Question: I'm working on Automation framework using WebDriver with C#. Its working fine with Firefox but not with IE.
I am getting the following error:
> IEDriverServer.exe does not exist-The file c:\users\administrator\documents\visual studio 2010\projects\TestProject1\TestProject1\bin\Debug\IEDriverServer.exe does not exist. The driver can be downloaded at <URL>
I am using IE 9 and Windows 7.
'''
IWebDriver driver = new InternetExplorerDriver();
driver.Navigate().GoToUrl("http://www.google.co.uk");
IWebElement queryBox = driver.FindElement(By.Name("q"));
queryBox.SendKeys("The Automated Tester");
queryBox.SendKeys(Keys.ArrowDown);
queryBox.Submit();
'''
See also .
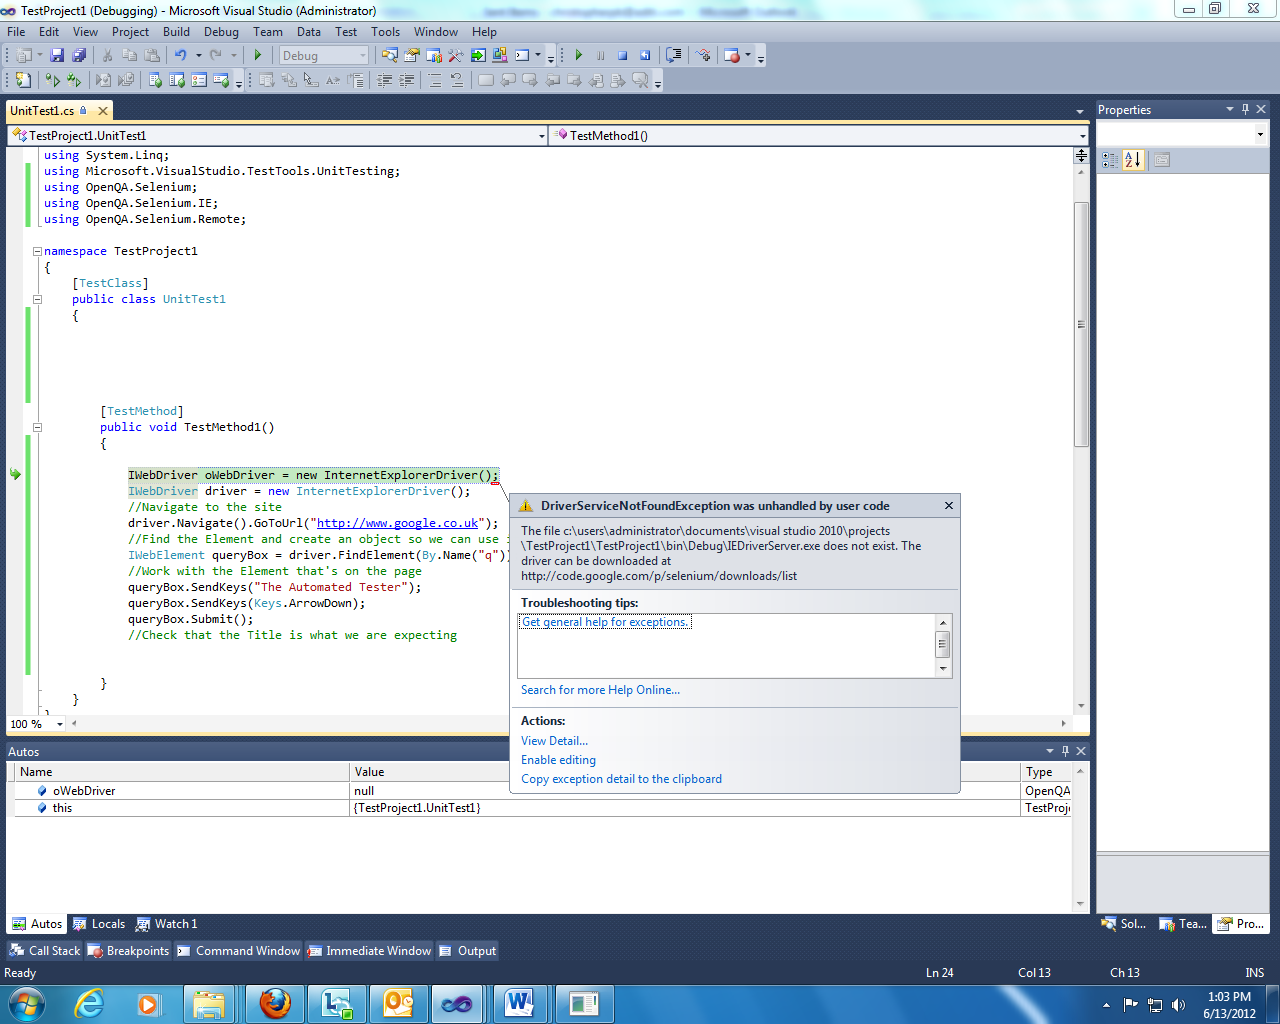
Answer: Per Jim Evans (who works on IEDriverServer)
> The .NET bindings don't scan the %PATH% environment variable for the
executable. That means for the .NET bindings , the
IEDriverServer.exe is expected to either be found in the same
directory as the .NET bindings assembly, or you must specify the
directory where it can be found in the constructor to the
InternetExplorerDriver class.Failure to do one of these things (or to
set the UseInternalServer property in the InternetExplorerOptions
class) will cause the .NET IE driver implementation to throw an
exception. This is strictly by design, as we want people to begin
using the standalone IEDriverServer.exe, and the ability to use an
"internal" or "legacy" version of the server will be removed in a
future release.
<URL>